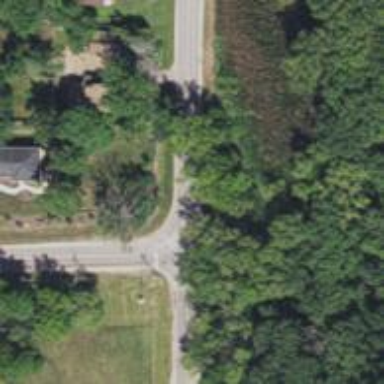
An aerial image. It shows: Road with stop sign.